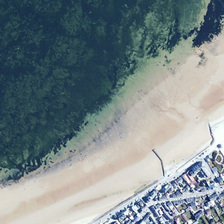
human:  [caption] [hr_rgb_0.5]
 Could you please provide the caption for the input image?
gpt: many buildings are near a beach .

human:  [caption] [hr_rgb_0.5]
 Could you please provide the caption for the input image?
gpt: many buildings are near a beach .

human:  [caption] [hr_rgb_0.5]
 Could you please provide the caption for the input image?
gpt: many buildings are near a beach .

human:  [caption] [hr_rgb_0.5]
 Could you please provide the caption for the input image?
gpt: many buildings are near a beach .

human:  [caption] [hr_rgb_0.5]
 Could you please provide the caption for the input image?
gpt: many buildings are near a beach .